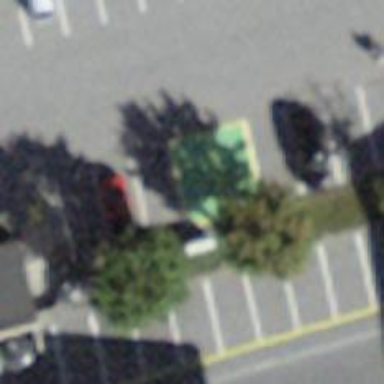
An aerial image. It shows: Charging station.